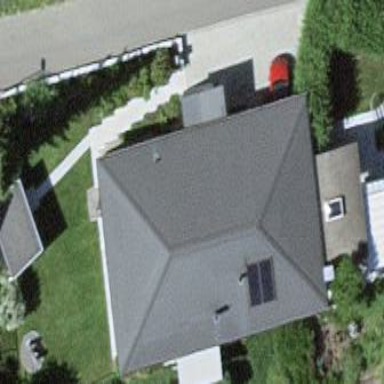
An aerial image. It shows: Detached building with hipped roof shape.